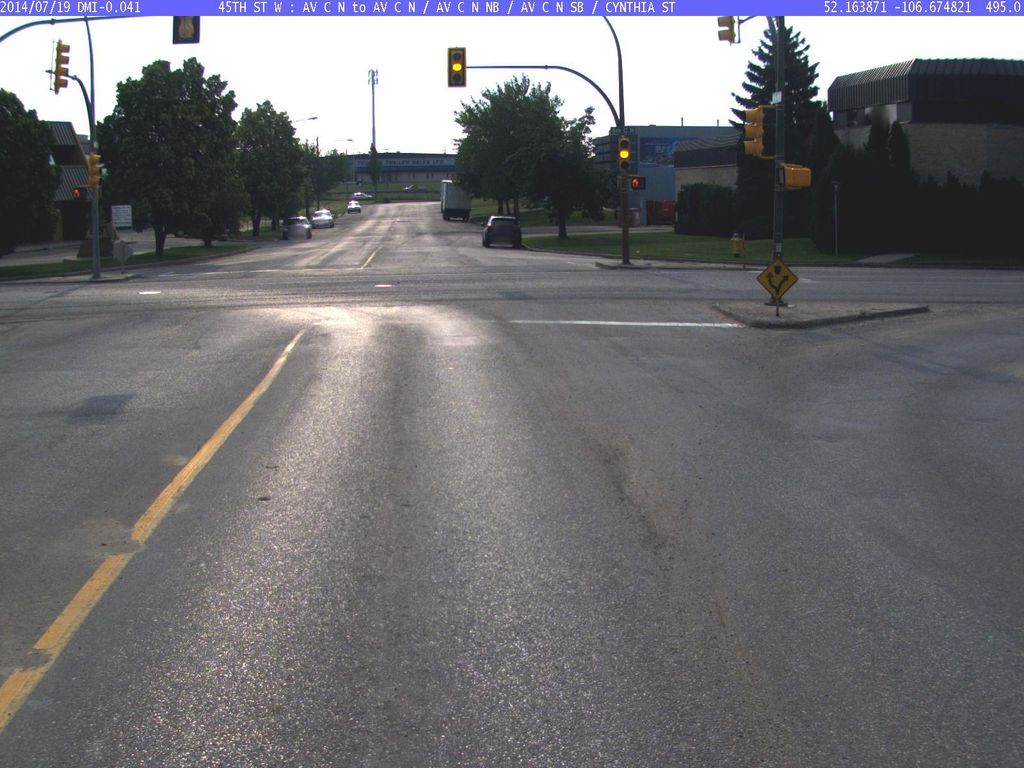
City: saskatoon